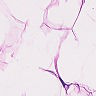
Metastatic tissue present: no